Question: I have an ios project first made in Xcode4.6. I have update it to Xcode5.0.2. Now I want to change the project to using to manage the third party pods.
Due to a newer to cocoapods.I search the Internet to how to install cocoapods and so on.Now it's OK.So I run the pod install to get "AFFnetworking 2.1.0". .xcworkspace generate successfully.Then I open the workspace.I saw this in the navigation

There are many question mark.I think this means that Xcode5.0.2 didn't know the AFNetworking 2.1.0 added by cocoapods. And If I write the '"#import "AFNetworking.h"' in a .m file. Xcode will say that can't find the '"AFNetworking.h"'.
I am a newer to cocoapods. So home someone could help me. Tanks a lot.
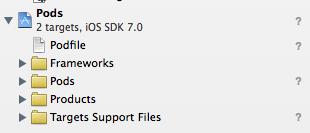
Answer: The question marks are coming from your version-control system, not from Xcode itself; they indicate that the files added by CocoaPods are new to version control. I'd recommend committing all of the CocoaPods-related files right away so that you have just one commit that represents "moving to CocoaPods".